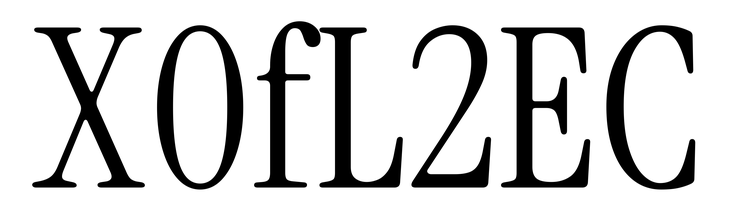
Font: InstrumentSerif-Regular